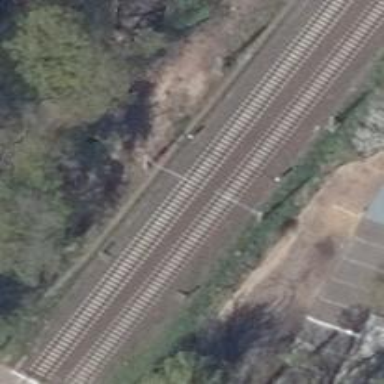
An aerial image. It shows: Railway milestone with catenary mast.